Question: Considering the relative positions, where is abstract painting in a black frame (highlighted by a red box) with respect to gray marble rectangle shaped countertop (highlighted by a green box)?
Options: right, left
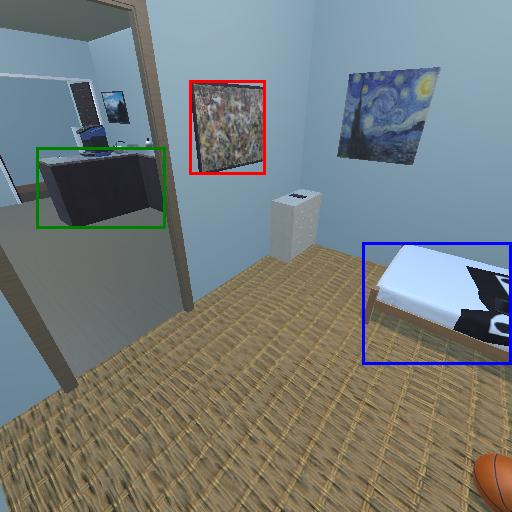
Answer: right